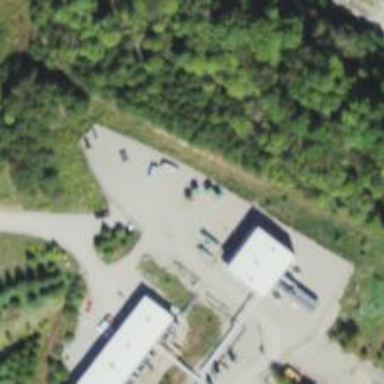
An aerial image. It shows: Storage tank that is man-made.